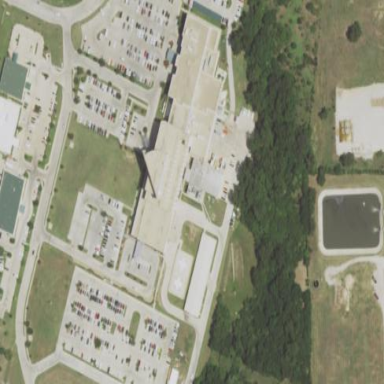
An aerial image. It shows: Healthcare facility identified as hospital.